Aerial crown-view tile of a tropical tree (Barro Colorado Island, Panama), acquired 20250715:
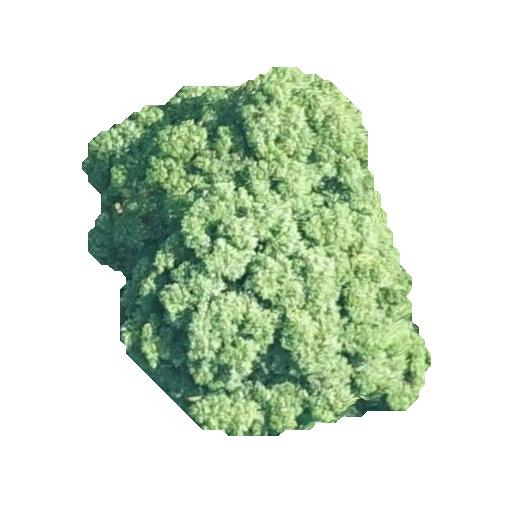
Species: Handroanthus guayacan
GBIF accepted scientific name: Handroanthus guayacan
Crown area: 136.671 m²